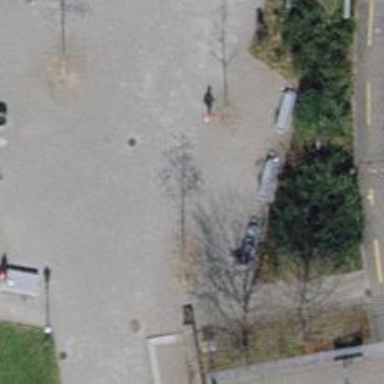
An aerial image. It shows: Bench for seating.